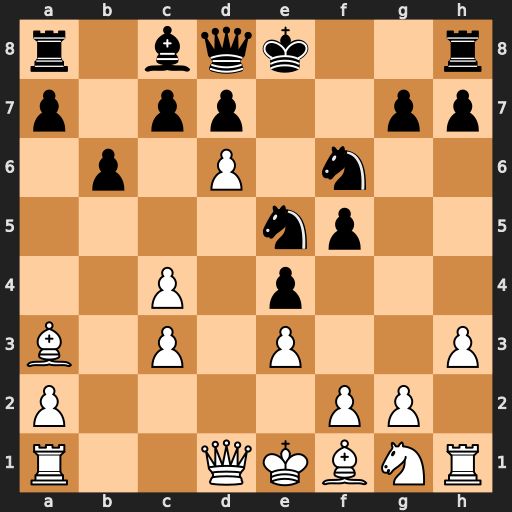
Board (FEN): r1bqk2r/p1pp2pp/1p1P1n2/4np2/2P1p3/B1P1P2P/P4PP1/R2QKBNR
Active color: w
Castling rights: KQkq
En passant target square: -
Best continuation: dxc7 Qxc7 Bd6 Nd3+ Qxd3 exd3 Bxc7